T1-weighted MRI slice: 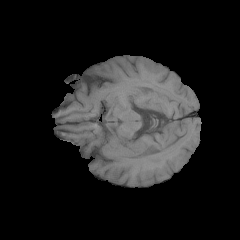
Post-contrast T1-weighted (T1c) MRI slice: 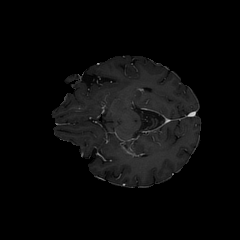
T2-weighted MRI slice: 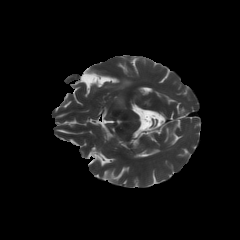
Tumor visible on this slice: yes